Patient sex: F
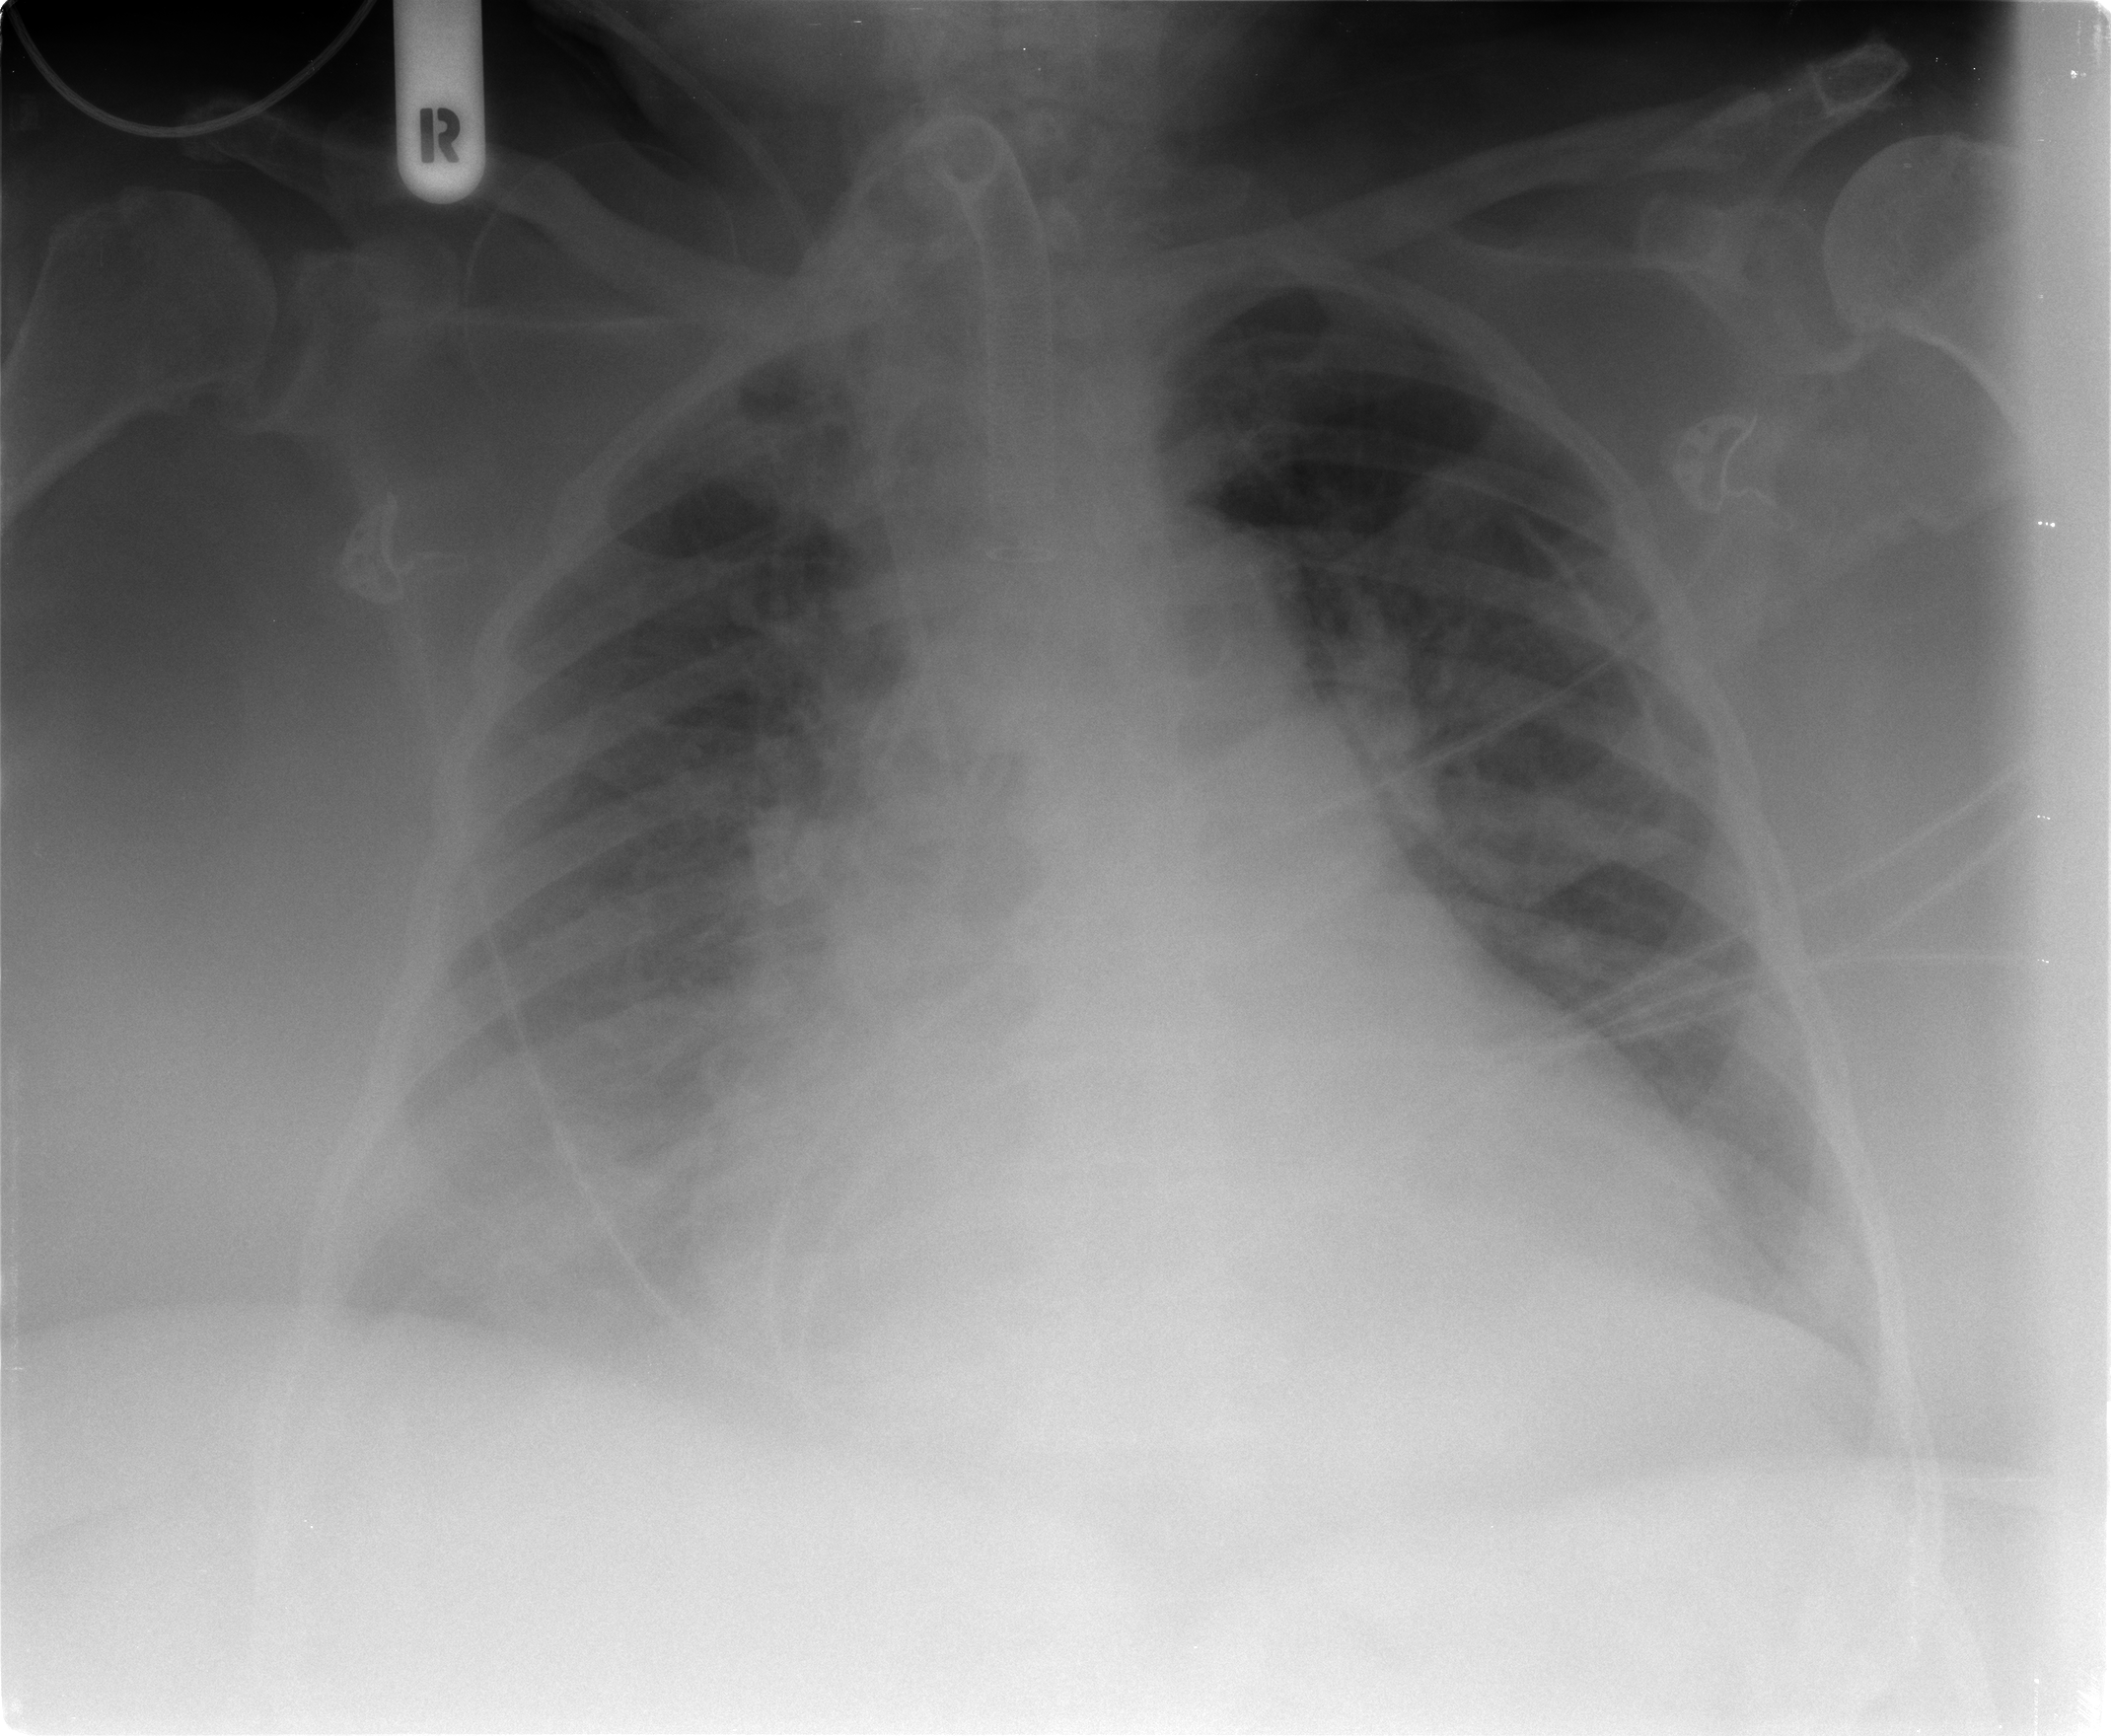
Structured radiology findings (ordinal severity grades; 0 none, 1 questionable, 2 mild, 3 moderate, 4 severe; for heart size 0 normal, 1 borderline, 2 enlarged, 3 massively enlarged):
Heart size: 3
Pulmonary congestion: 2
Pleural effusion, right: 2
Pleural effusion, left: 0
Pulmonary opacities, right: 2
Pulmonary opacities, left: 0
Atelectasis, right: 2
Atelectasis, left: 2